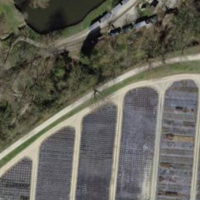
EUNIS habitat code: 52
Species observed at this site:
Ornithogalum umbellatum
Podarcis muralis
Gryllus campestris
Filipendula ulmaria